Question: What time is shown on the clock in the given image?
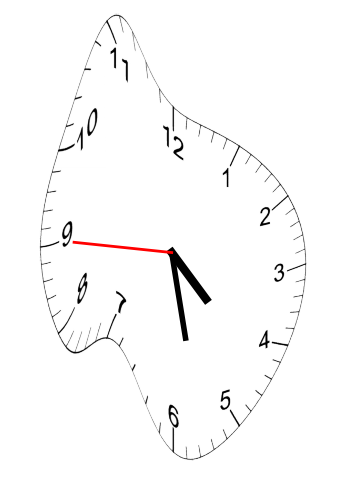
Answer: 04:27:45